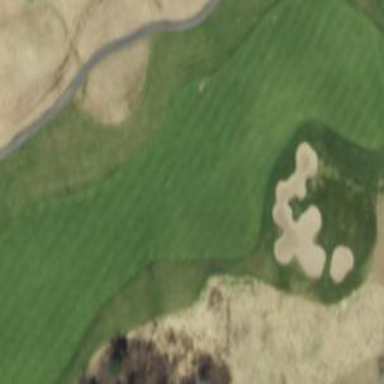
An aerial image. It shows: Rough grassy area used for golf.